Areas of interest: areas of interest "Yinhe Business Office"
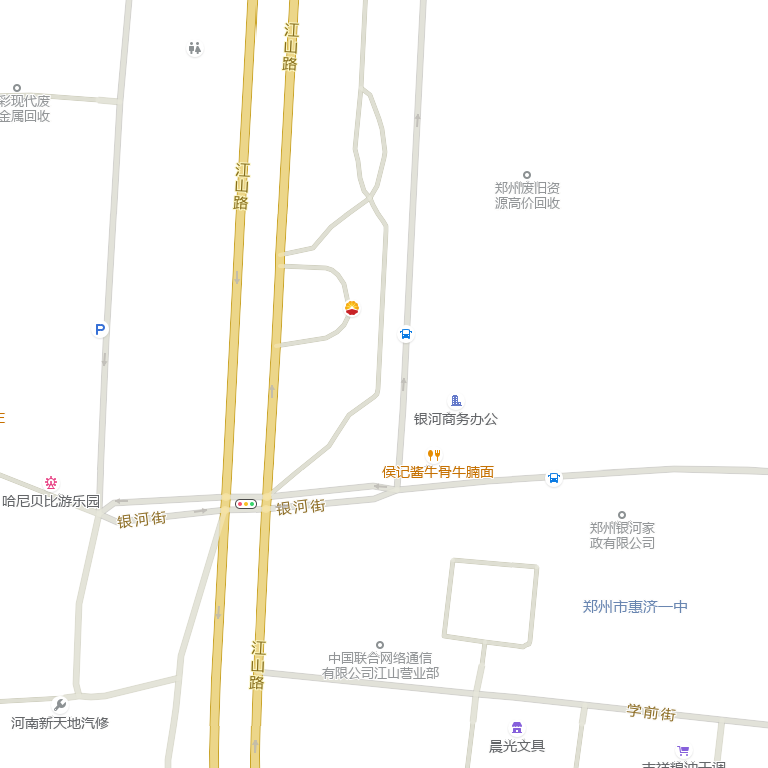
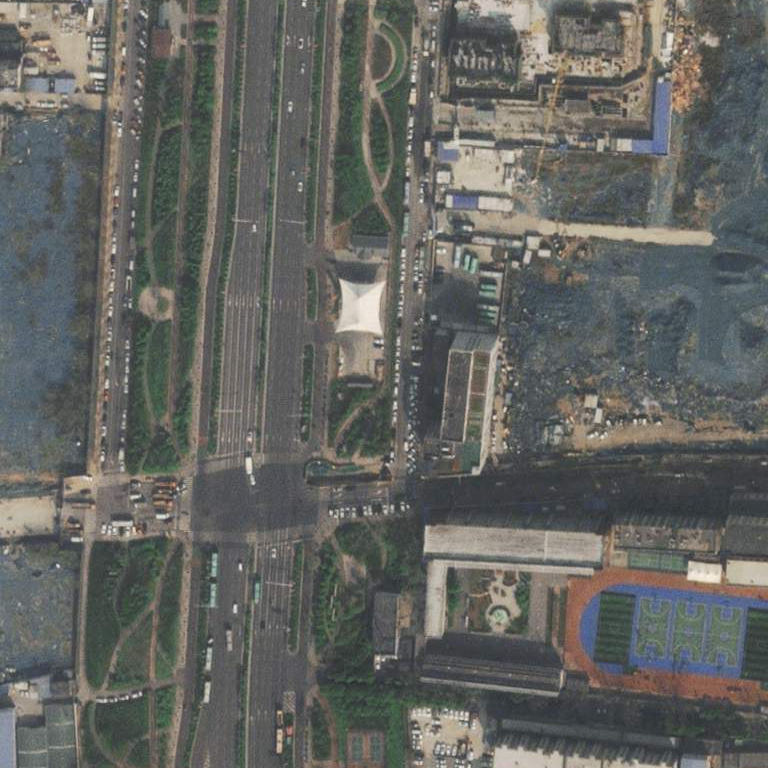